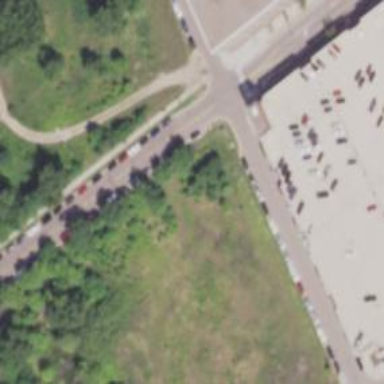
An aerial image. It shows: Tertiary road with sidewalk on the left.